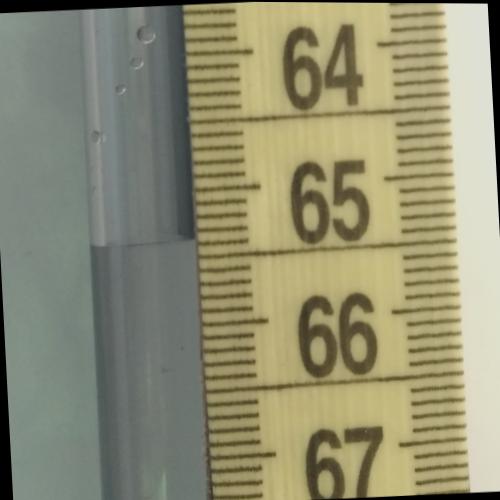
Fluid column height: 65.4 cm